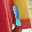
Label: 1